Interaction volume radius: 5 \u00c5
Interaction volume height: 20 \u00c5
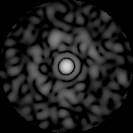
Disorder parameter: 0.8189